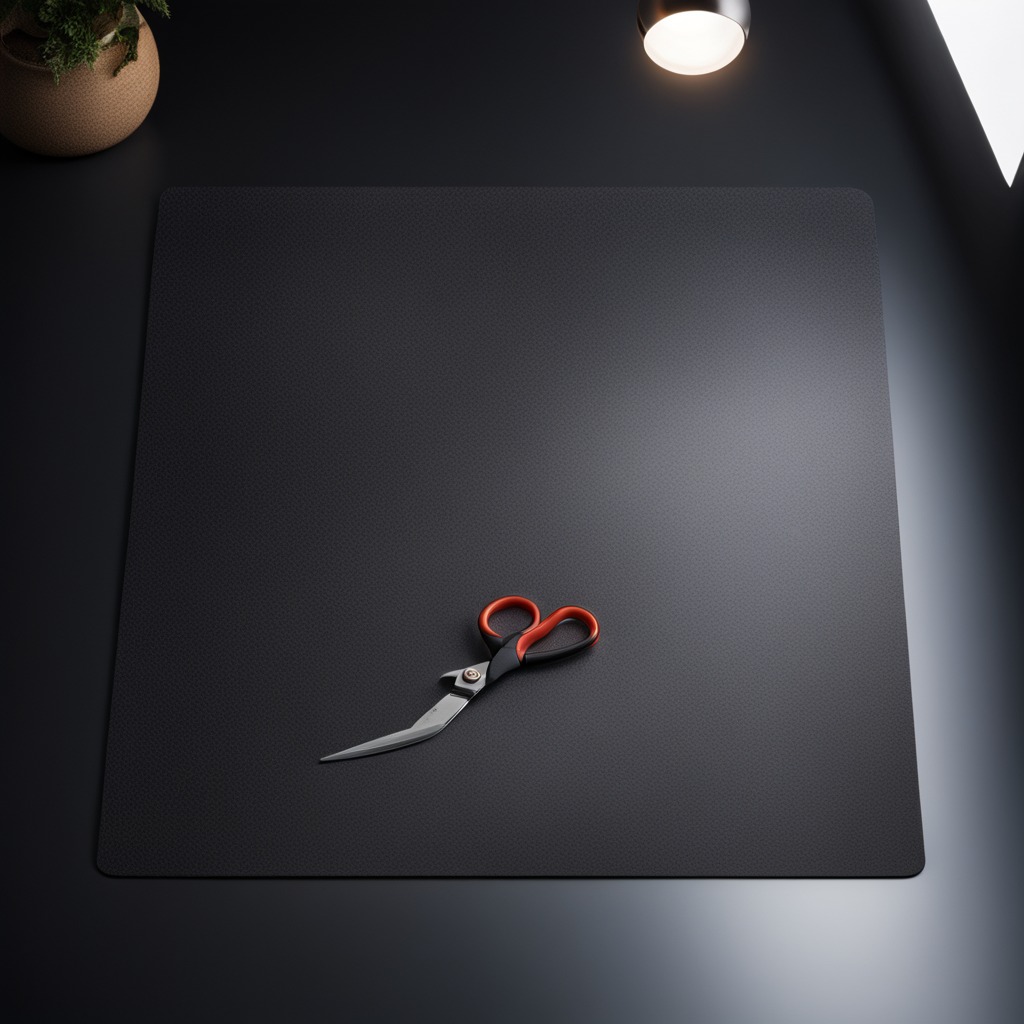
A scissor lying on the granite tabletop